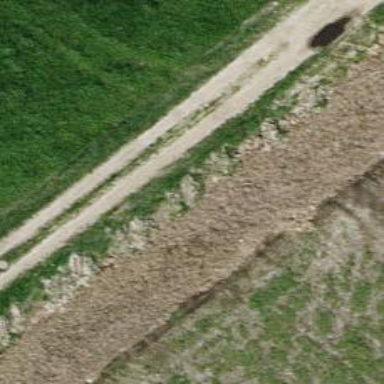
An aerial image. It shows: Dirt track with grade 3 quality.